Question: I have just installed Visual Studio 2012 RC that come with Blend standalone version. When I start a new project the list is empty, there are no templates to choose from.

Do you have any idea how to solve the problem?
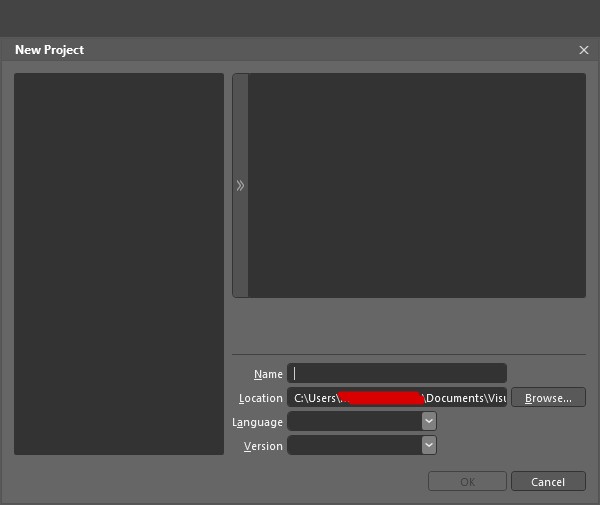
Answer: Visual studio 2012 update 2 introduce a new version of Blend, witch is working correctly (including new project creation) for silverlight 4, silverlight 5, windows 8 app and so on.